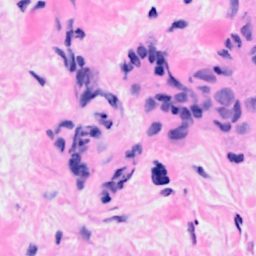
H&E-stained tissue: Breast